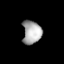
Tissue: lung
Cell type: T cells
Senescence score: 0.1959
Nuclear area (px): 426
Mean DAPI intensity: 170.038